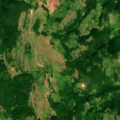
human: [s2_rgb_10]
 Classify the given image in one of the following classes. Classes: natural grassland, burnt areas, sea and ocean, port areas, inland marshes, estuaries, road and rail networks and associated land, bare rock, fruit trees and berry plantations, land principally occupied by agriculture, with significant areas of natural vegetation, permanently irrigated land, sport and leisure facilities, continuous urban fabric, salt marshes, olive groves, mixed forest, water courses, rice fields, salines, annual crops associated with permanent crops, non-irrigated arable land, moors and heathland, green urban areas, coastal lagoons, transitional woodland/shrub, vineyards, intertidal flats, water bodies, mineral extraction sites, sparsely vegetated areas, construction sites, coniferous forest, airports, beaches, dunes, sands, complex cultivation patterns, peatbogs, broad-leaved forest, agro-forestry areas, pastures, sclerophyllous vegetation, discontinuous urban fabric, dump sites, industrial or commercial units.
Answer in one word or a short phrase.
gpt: broad-leaved forest, transitional woodland/shrub